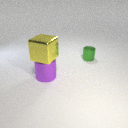
large purple metal cylinder below large yellow metal cube